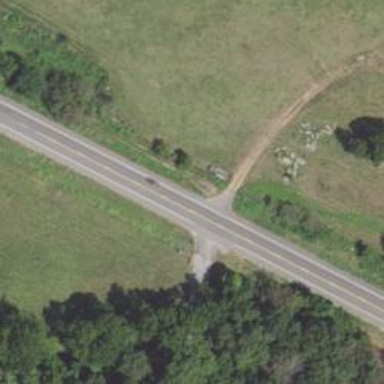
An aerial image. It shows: Asphalt road classified as primary highway.